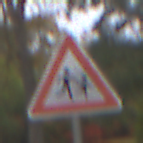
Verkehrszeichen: KinderLinks
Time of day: Midday
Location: Outdoor (Nature)
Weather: Overcast
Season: Autumn
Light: Natural